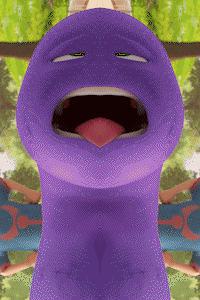
Label: nailong